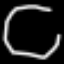
Label: octagon